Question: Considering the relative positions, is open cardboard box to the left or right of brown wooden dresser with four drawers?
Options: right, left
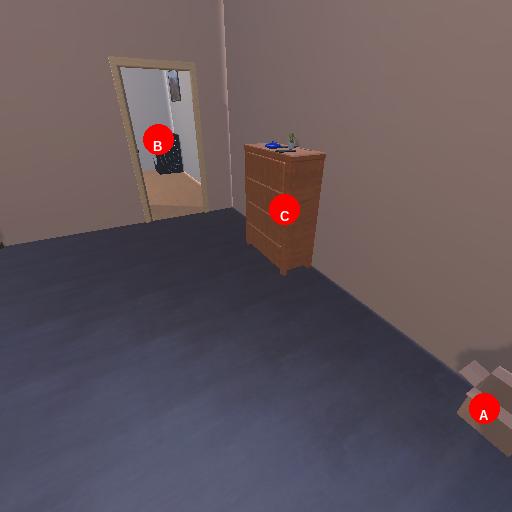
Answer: right